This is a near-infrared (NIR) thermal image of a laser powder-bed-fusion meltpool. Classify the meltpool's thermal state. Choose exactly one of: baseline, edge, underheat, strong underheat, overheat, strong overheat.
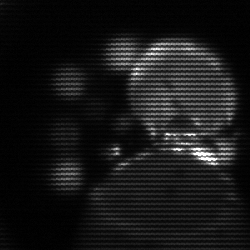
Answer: edge